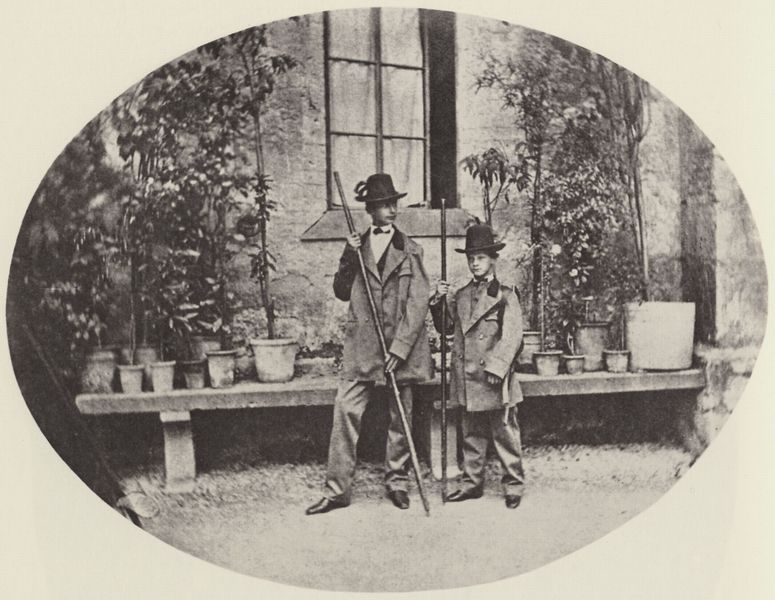
Titel: Die königlichen Prinzen im Trachtenanzug
Künstler: Joseph Albert
Standort: München
Institution: Geheimes Hausarchiv
Schlagwörter: baum, blätter, feder, laub, mann, schatten, weiß, bäume, menschen, blume, blumen, fenster, grau, hut, hüte, kopfbedeckungen, licht, männer, schwarz, gebäude, haus, weg, schleife, anzug, anzüge, hemd, hose, jacke, mütze, mützen, wand, federn, kragen, samt, stein, bild, bildnis, portrait, porträt, vorhang, erde, mantel, stehend, familie, kind, vater, pflanzen, england, fliegen, kinder, oval, stock, garten, ranken, blumentopf, kopfbedeckung, kübel, topf, ansicht, zwei, schuhe, stab, buben, hosen, jungen, hemden, sprossenfenster, klein, hof, bank, schnäuzer, gardine, junge, fliege, gehrock, hemdkragen, revers, weste, anbau, foto, fotografie, photographie, blumentöpfe, töpfe, posen, doppelportrait, stangen, knabe, fensterkreuz, hauswand, bub, jugend, groß, bluemn, schwarz-weiß, jacken, stöcke, jagd, photo, tracht, jüngling, stäbe, jäger, stange, wanderstab, topfpflanzen, brüder, blumenstöcke, erinnerung, sohn, stecken, huit, steinbank, spass, ludwig ii, tirolerhut, gartenbank, jugendliche, scherz, jugendlicher, blumenbank, bank blumentöpfe, gradine, ulkfoto, sfoto, englanf, zylindr, botaniker, kosümiert, mann sohn